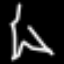
Label: The Eiffel Tower